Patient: sex M, age 58
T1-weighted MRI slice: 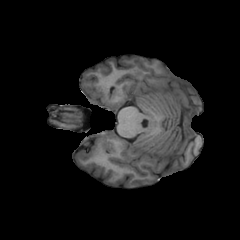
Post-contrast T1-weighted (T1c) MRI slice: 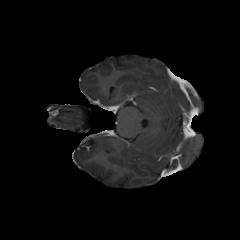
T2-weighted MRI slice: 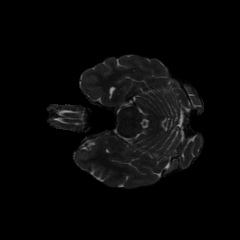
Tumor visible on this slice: no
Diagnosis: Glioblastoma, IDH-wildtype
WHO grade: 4